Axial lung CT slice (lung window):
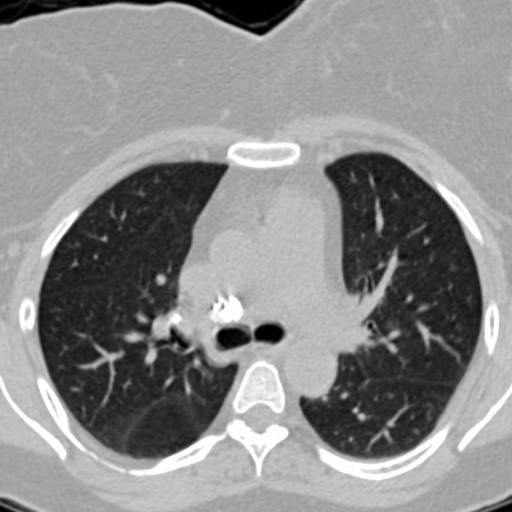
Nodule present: no